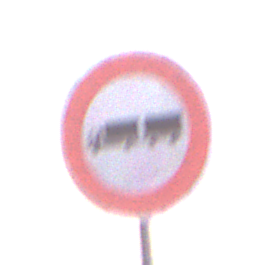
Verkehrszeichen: VerbotLastkraftwagenMitAnhaenger
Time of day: Dawn
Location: Outdoor (RoadRail)
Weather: Clear
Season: NotSpecified
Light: Natural